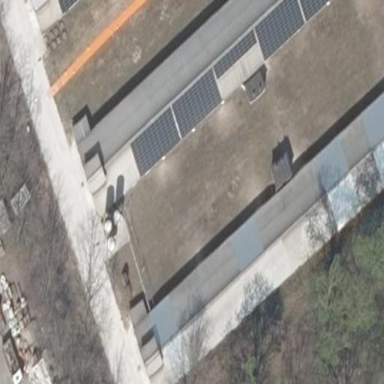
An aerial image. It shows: Stable building with gabled roof oriented along its length. The roof is grey in color.